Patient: sex M, age 68
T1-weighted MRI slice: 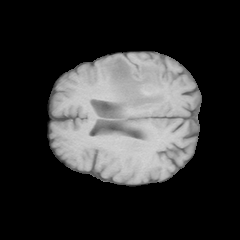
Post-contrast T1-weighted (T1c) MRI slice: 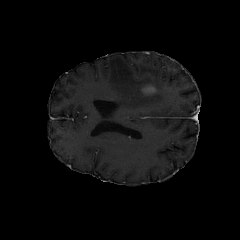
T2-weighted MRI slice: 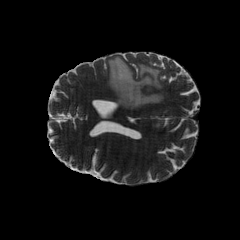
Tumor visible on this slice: yes
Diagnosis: Glioblastoma, IDH-wildtype
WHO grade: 4